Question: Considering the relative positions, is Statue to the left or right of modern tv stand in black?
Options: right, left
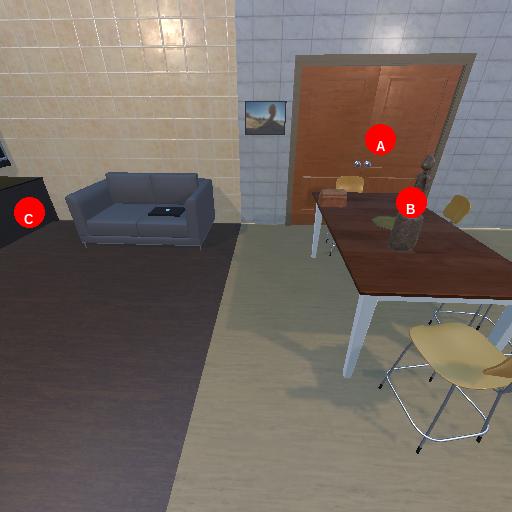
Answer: right